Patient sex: M
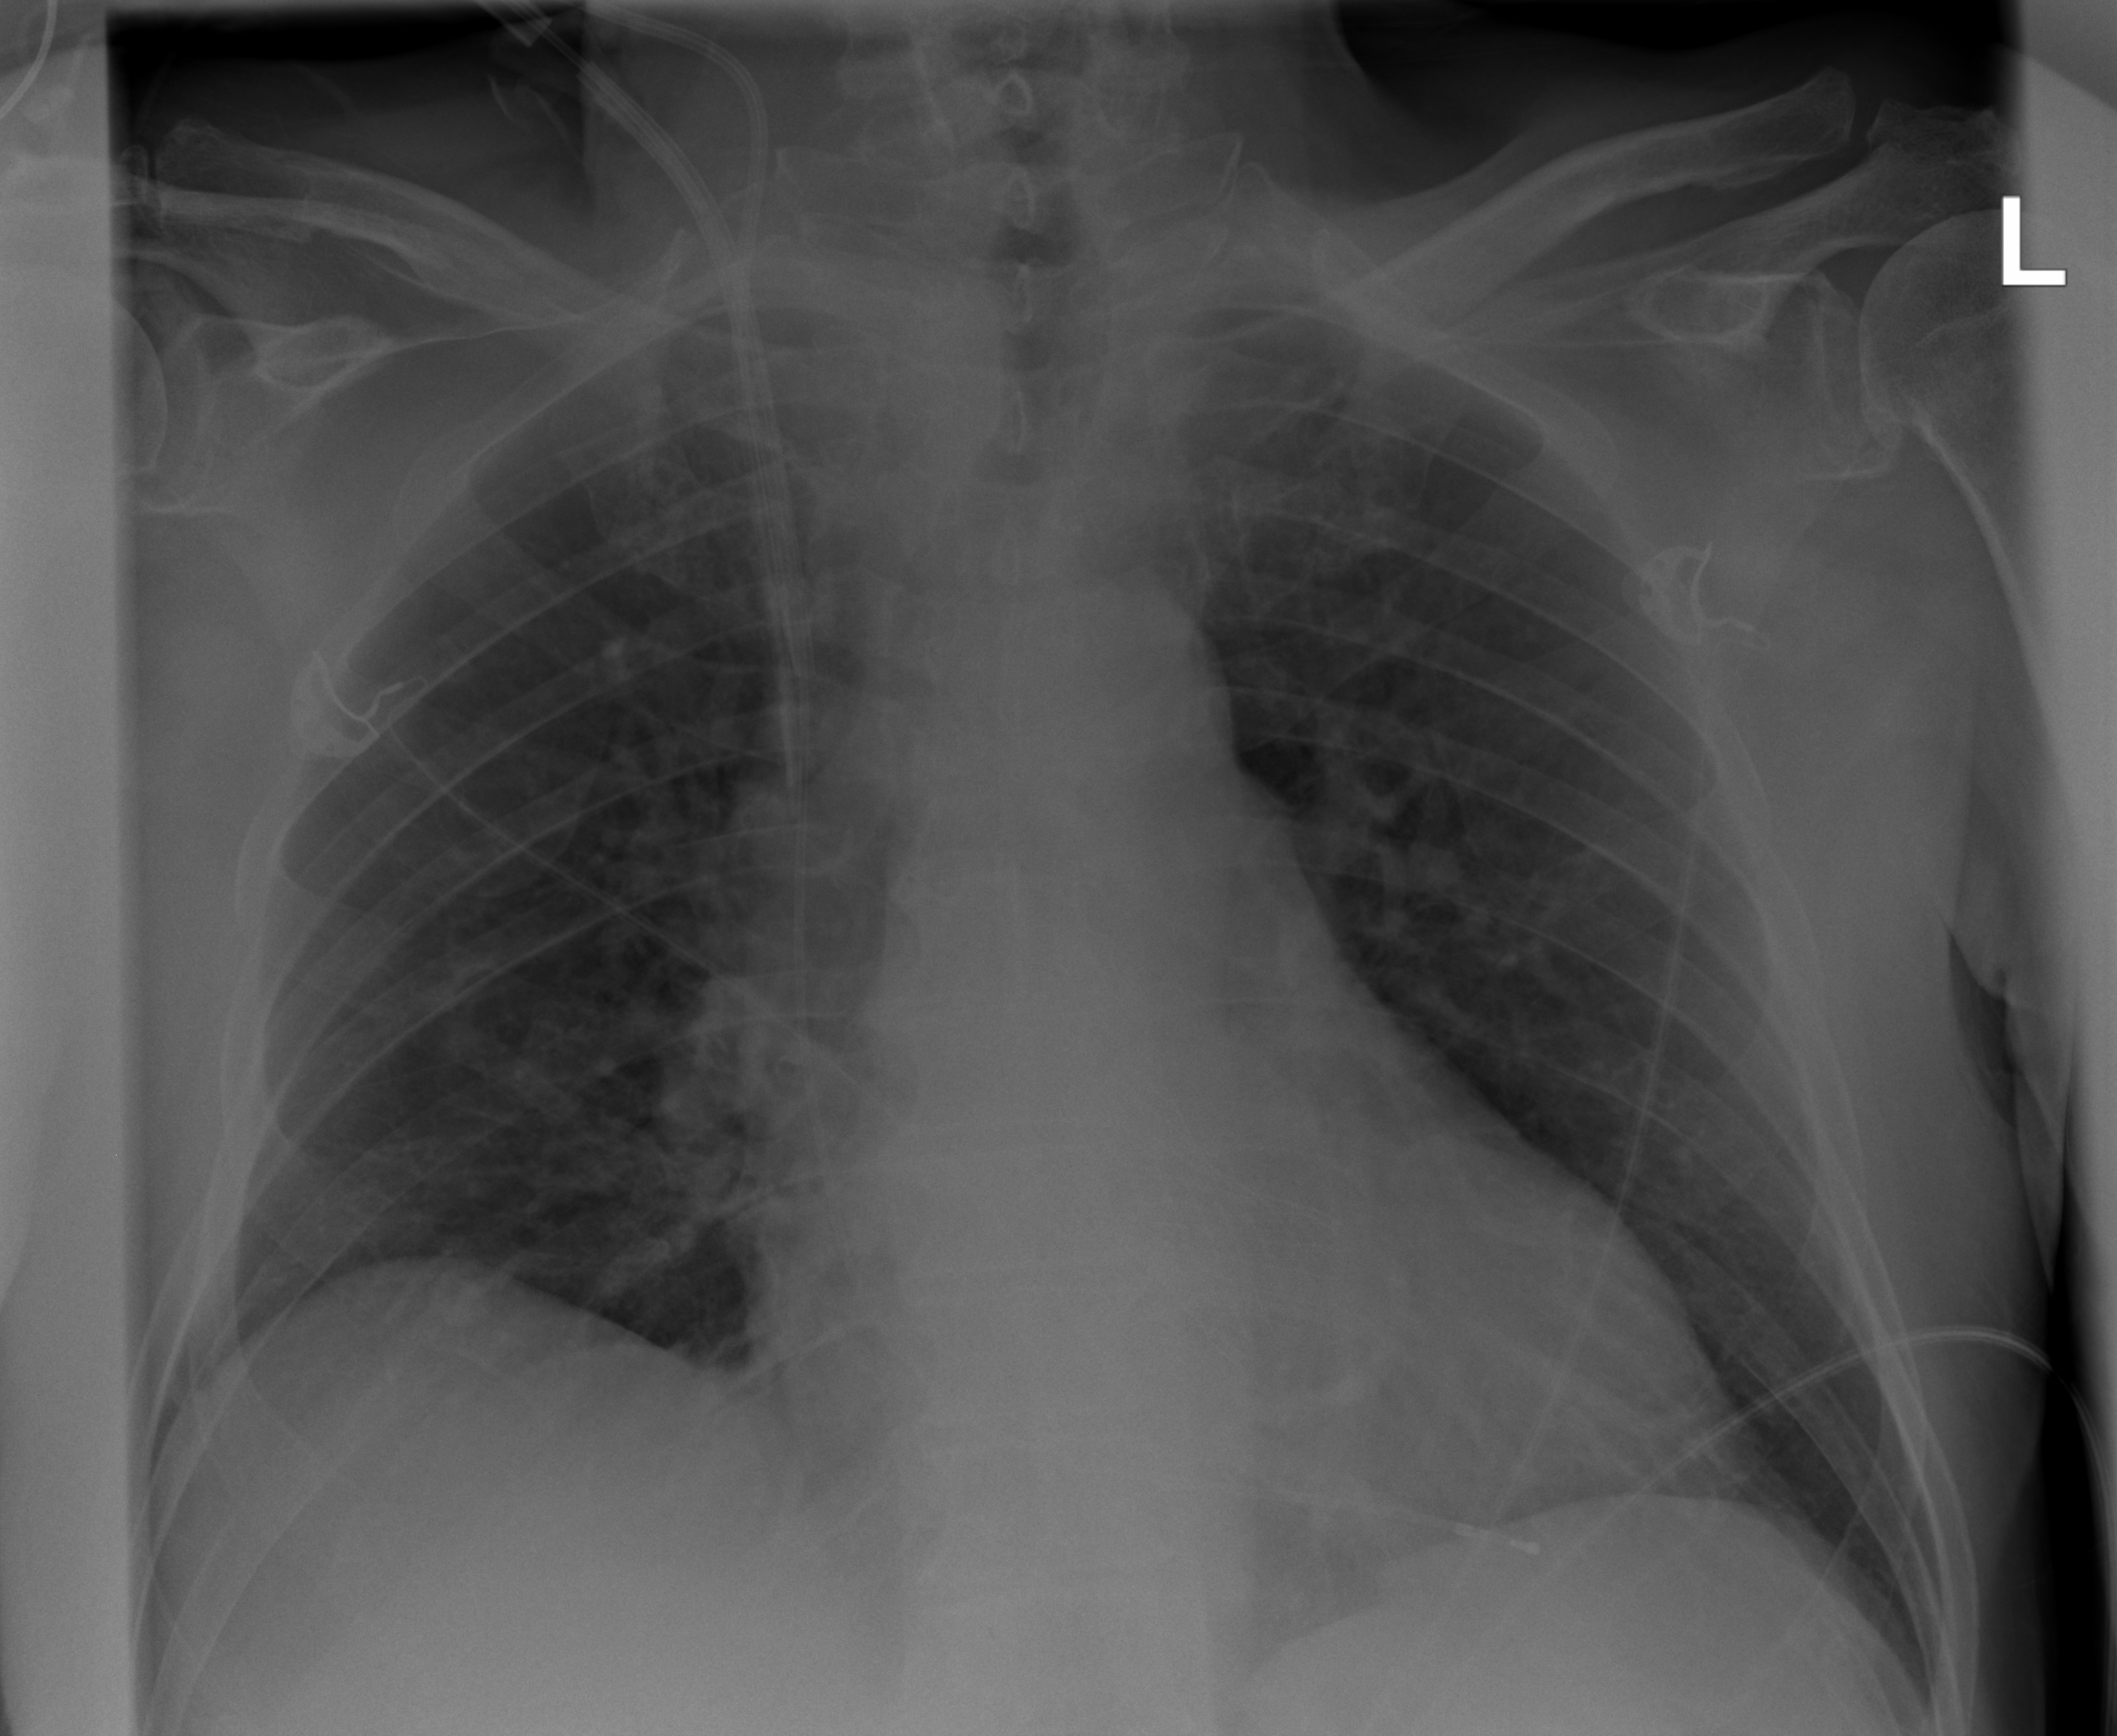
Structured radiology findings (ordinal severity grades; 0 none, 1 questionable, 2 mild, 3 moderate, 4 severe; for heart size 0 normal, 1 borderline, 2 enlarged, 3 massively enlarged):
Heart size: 1
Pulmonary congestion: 0
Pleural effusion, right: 0
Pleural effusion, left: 0
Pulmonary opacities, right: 0
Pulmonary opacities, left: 0
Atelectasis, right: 0
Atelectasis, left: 0